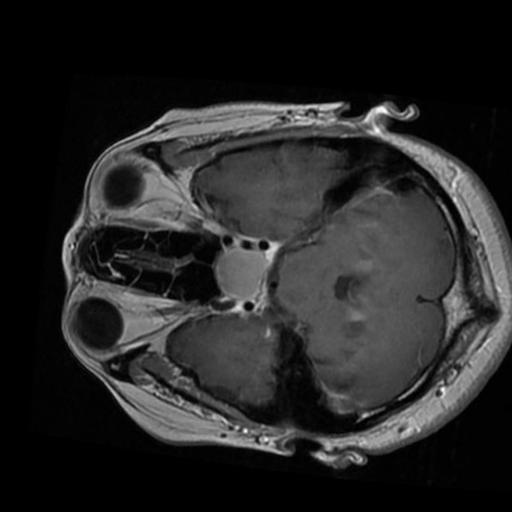
Label: brain_tumor